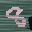
Label: 8